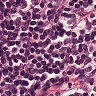
Metastatic tissue present: no